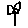
Label: flower